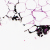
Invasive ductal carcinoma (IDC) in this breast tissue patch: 0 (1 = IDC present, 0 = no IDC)